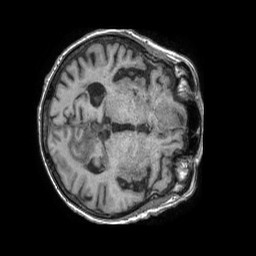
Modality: T1w
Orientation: axial
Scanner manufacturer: philips
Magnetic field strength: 1.5 T
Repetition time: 0.007985 s
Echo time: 0.003677 s